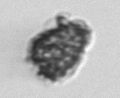
Label: Syracosphaera_pulchra